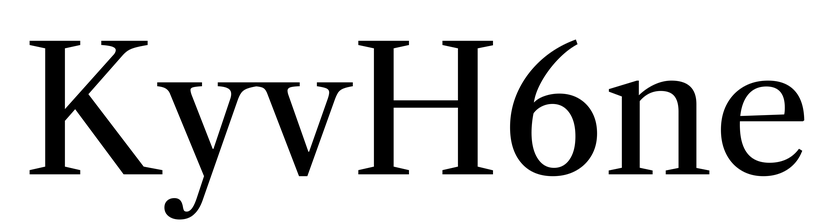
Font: LibreCaslonText_Regular